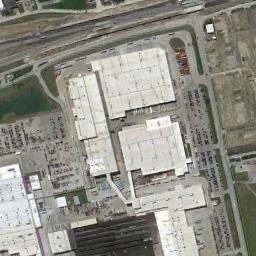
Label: industrial_area